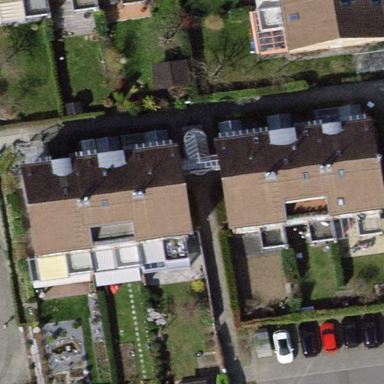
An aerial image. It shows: Terrace building.